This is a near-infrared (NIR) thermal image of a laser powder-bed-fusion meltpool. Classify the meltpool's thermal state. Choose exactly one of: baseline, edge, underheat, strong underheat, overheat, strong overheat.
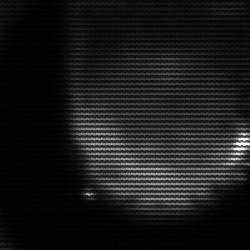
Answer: edge